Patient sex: M
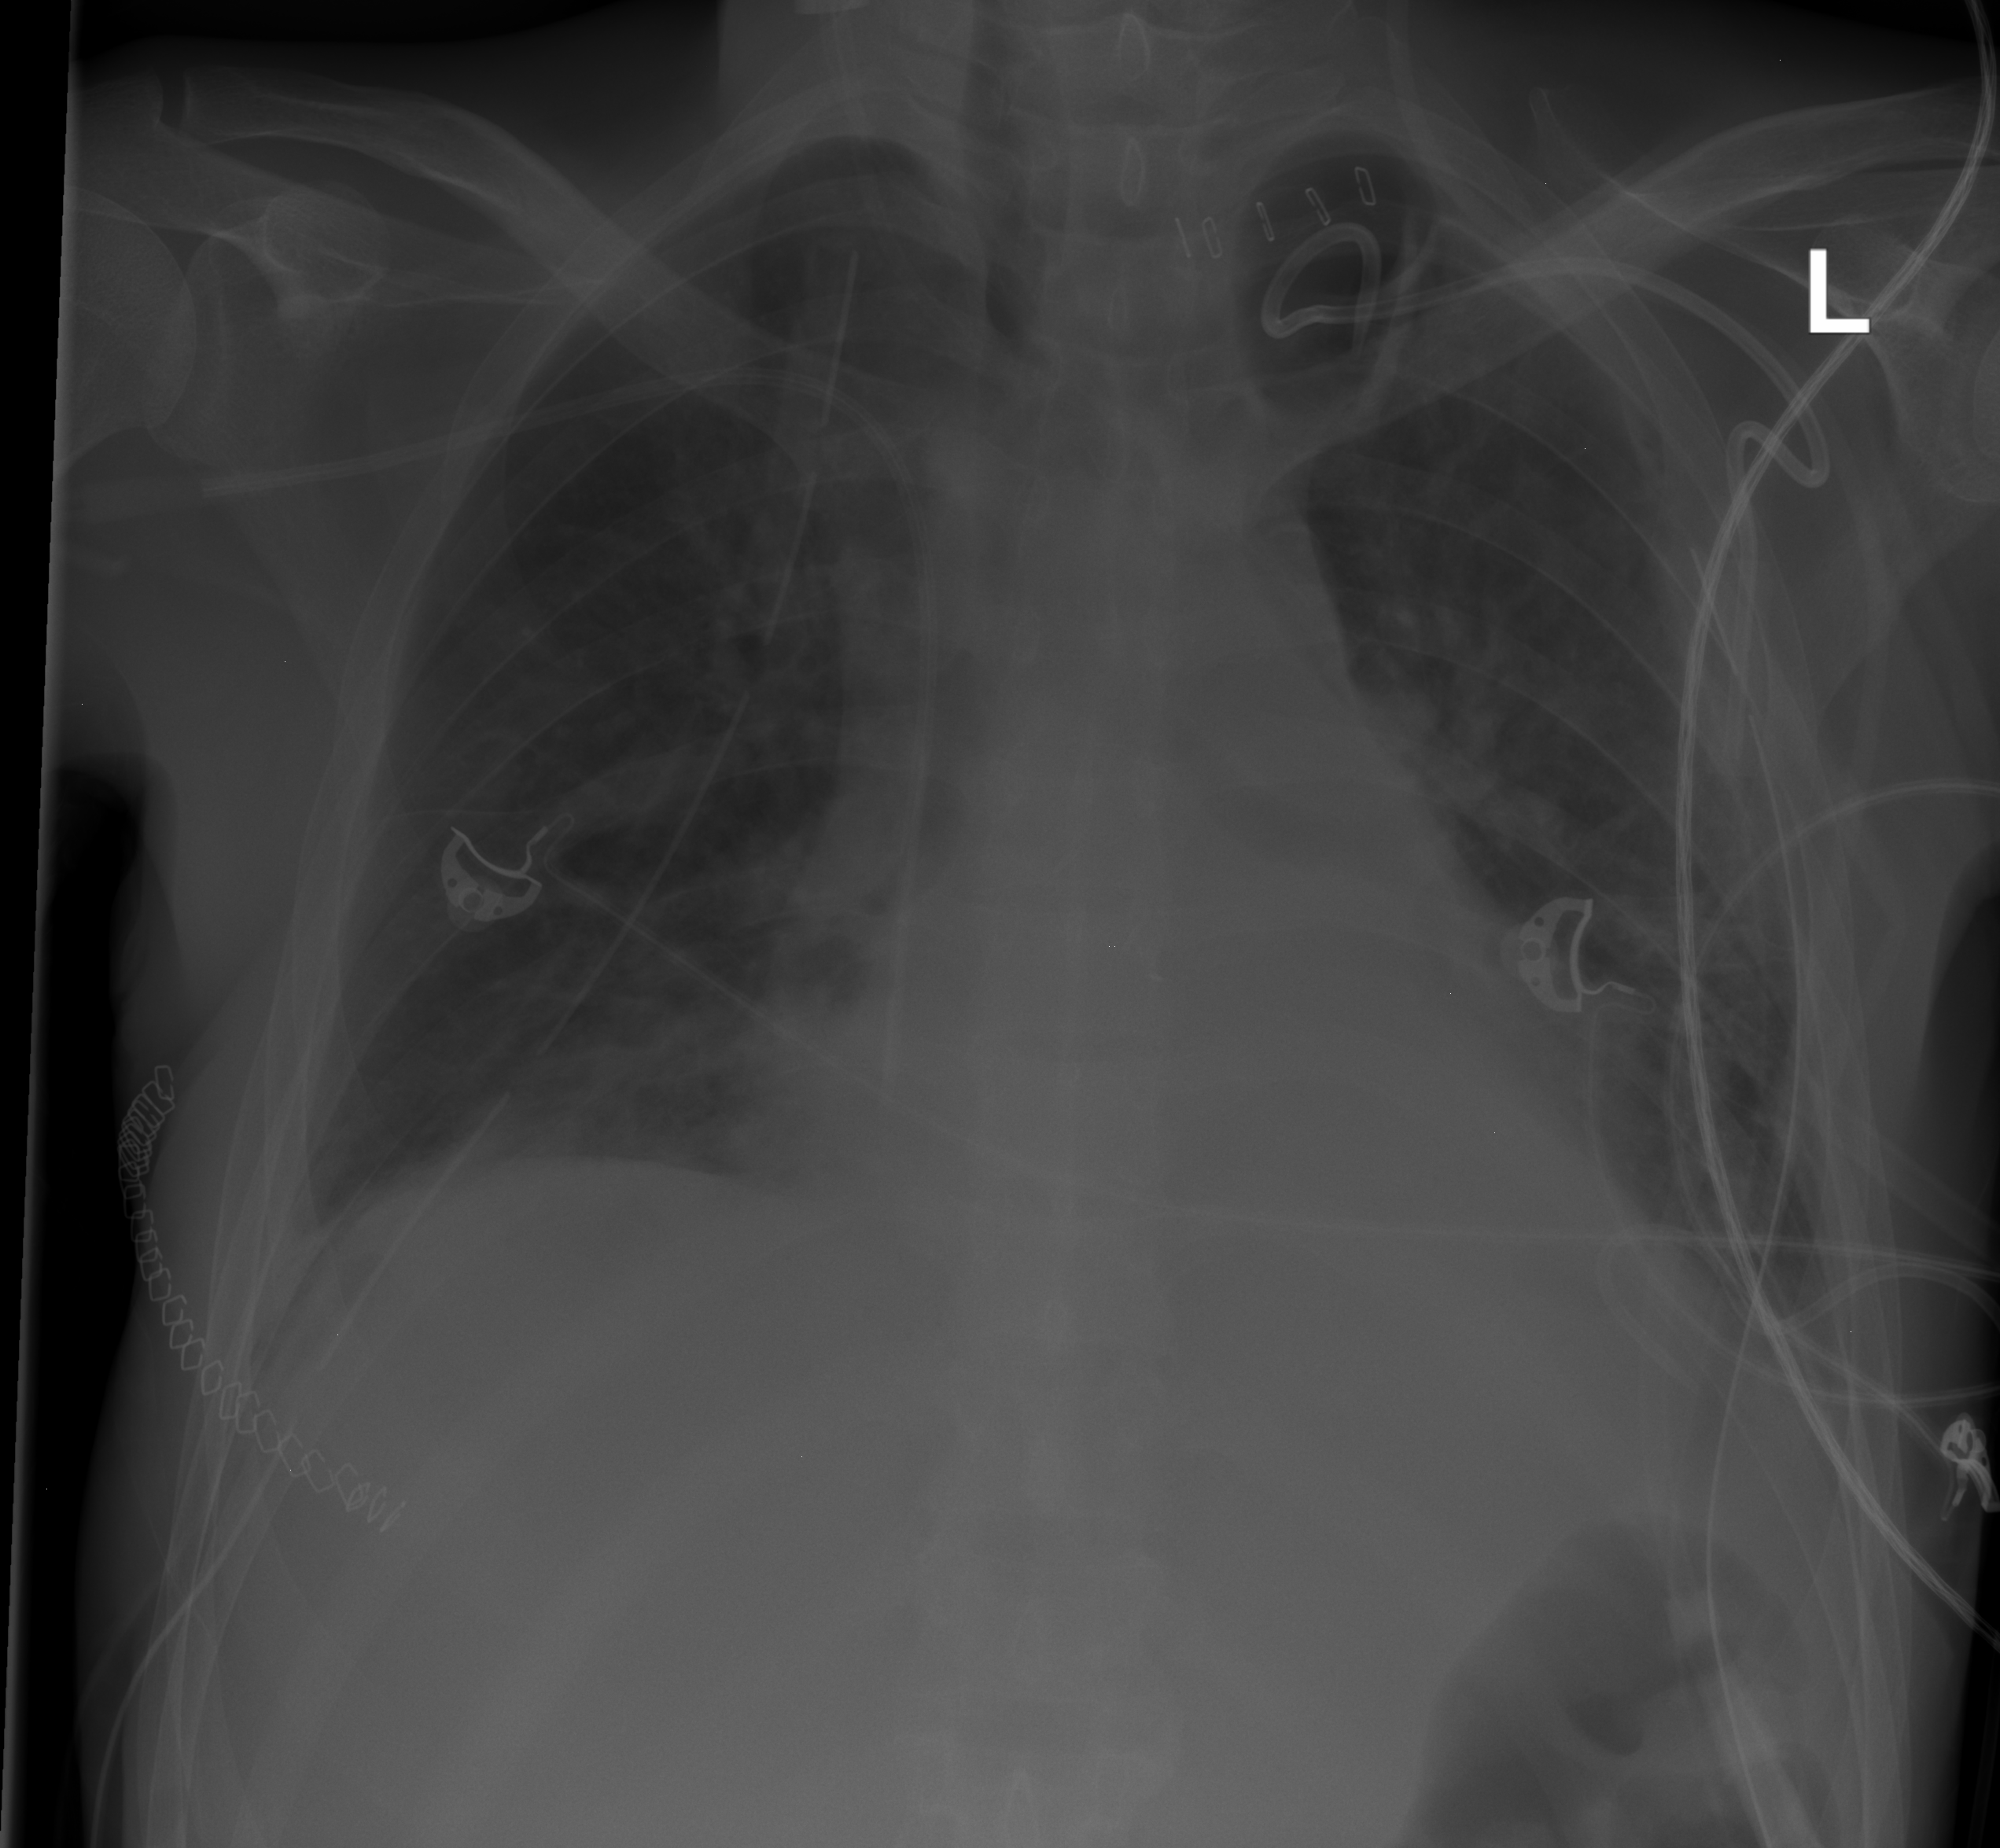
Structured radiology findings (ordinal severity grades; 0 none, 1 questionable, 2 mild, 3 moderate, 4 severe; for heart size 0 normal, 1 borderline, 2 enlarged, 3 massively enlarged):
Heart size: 0
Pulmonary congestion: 2
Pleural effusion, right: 0
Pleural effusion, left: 2
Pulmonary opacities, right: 0
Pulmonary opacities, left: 2
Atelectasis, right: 0
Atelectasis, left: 2